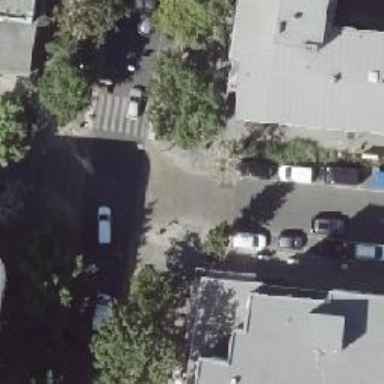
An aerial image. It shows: Residential road with asphalt surface. There are separate sidewalks and separate parking areas on both sides.